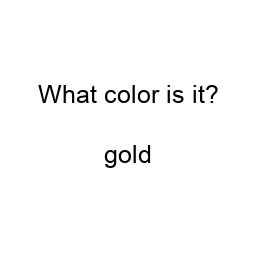
Color: black
Color name shown: gold
Background color: white
Question text color: black